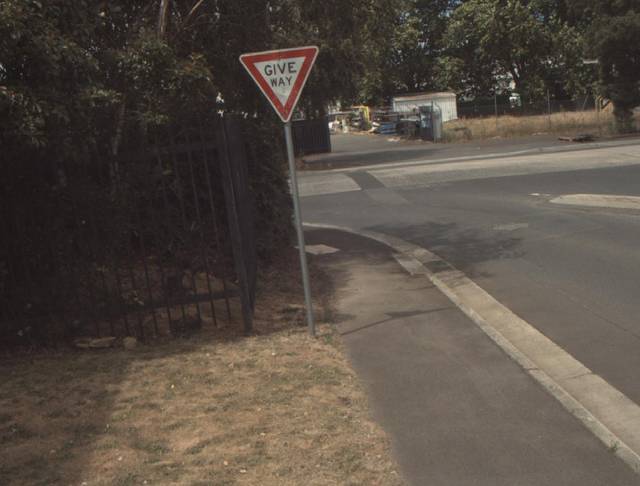
Region: Australia
Coordinates: -41.426, 147.126